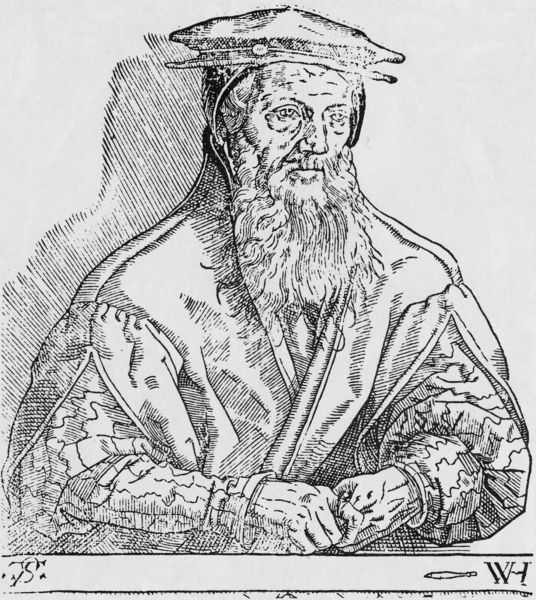
Titel: Bildnis des Conrad Gessner
Künstler: Tobias Stimmer
Institution: (Seriendruck)
Schlagwörter: mann, schatten, finger, grau, hut, hüte, kopfbedeckungen, licht, mund, nase, schwarz, stirn, tisch, weiss, zeichnung, blick, haube, alt, bart, kappe, mütze, mützen, augen, falten, gesicht, kragen, vollbart, ärmel, bildnis, herr, hände, portrait, porträt, signatur, geistlicher, haare, halbfigur, mantel, brustbild, lippen, renaissance, kopfbedeckung, holzschnitt, schrift, alter mann, grafik, graphik, linien, gefaltet, melancholie, dreiviertelprofil, alter, druck, druckgraphik, schnitt, initialen, monogramm, schraffur, radierung, stich, haarig, schraffiert, älter, holzschnit, barett, schatte, priester, luther, gelehrter, dürer, kupferstich, melanchton, ts, wh, druckgafik